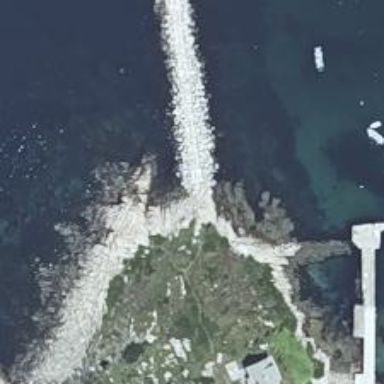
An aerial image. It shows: Breakwater structure.